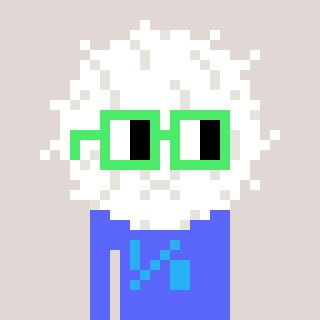
a pixel art character with square light green glasses, a cottonball-shaped head and a purple-colored body on a warm background